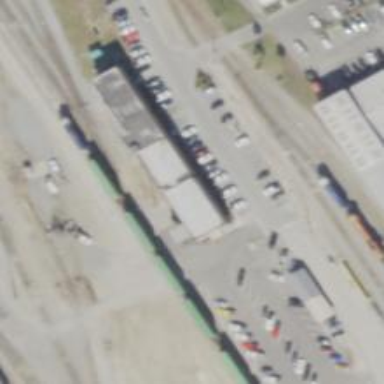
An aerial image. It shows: View of railway yard.